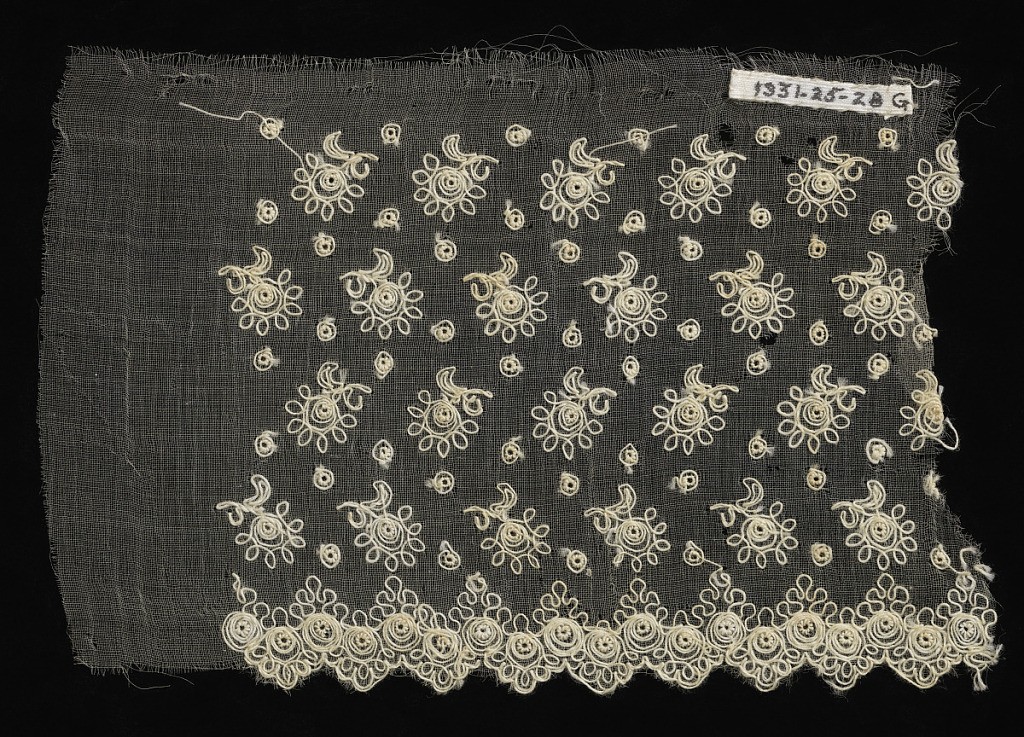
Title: Fragments
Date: late 19th century
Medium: Technique: machine embroidery
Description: Transparent substrate embroidered with white thread with alternating rows of single flowers with stems. Scalloped border with small rosettes surrounded by curlicues.